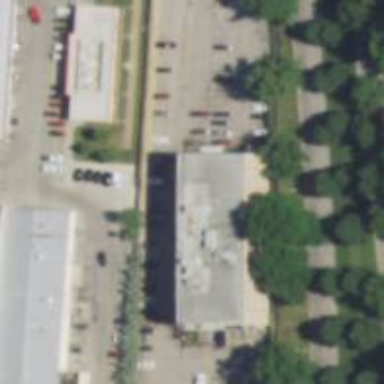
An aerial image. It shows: Healthcare clinic.